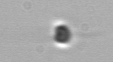
Label: flagellate